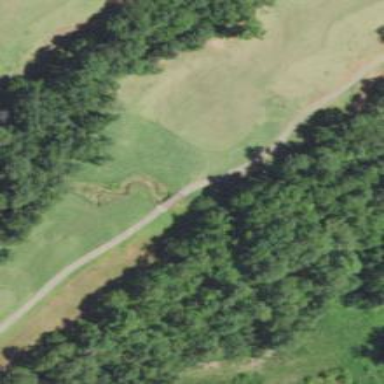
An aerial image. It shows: Path bridge on golf course.